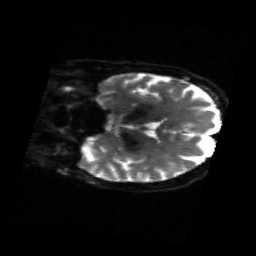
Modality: sbref
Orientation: coronal
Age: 62
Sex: female
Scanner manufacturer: siemens
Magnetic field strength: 3 T
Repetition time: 4.71 s
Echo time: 0.0906 s